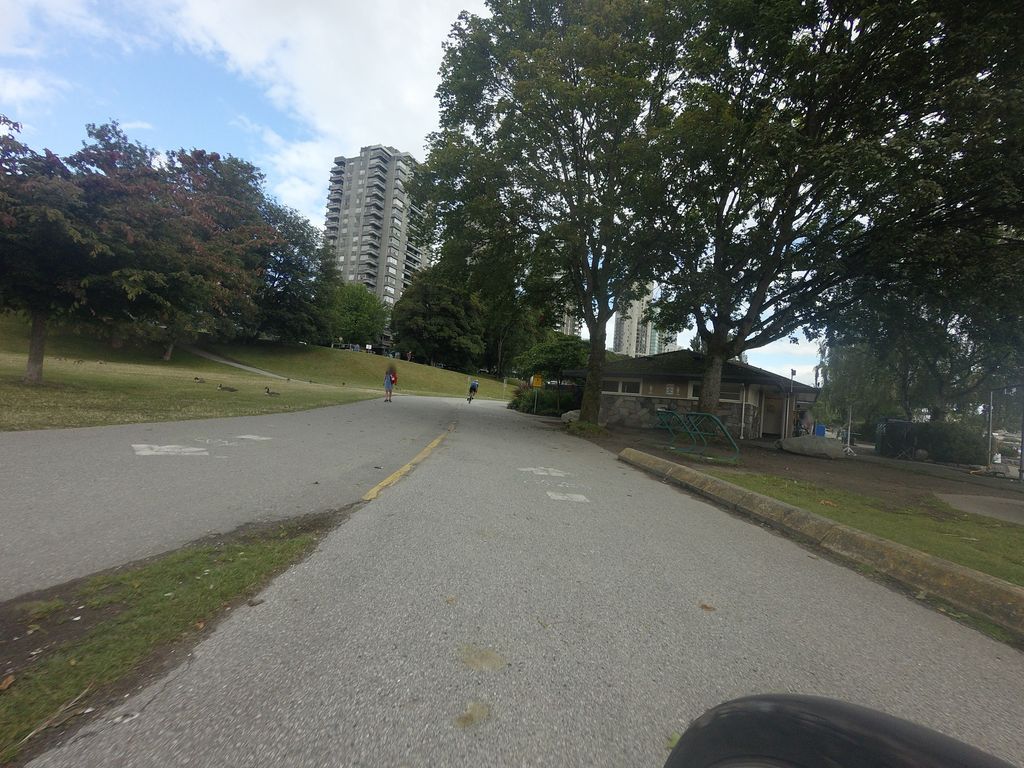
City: vancouver